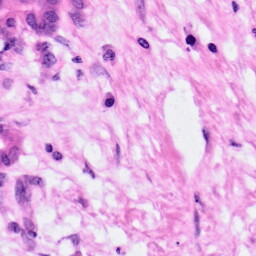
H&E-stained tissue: Pancreatic